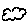
Label: cloud